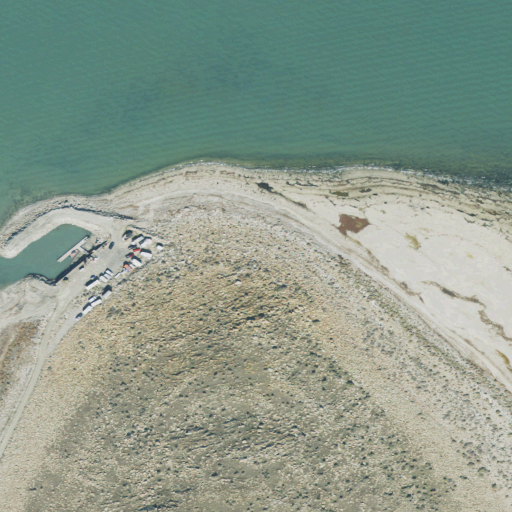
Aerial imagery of cape in Utah named Boulder Point containing open water, shrub, barren land, and grassland